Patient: sex M, age 71
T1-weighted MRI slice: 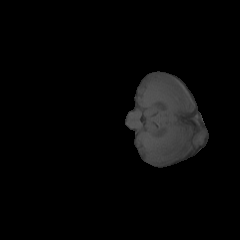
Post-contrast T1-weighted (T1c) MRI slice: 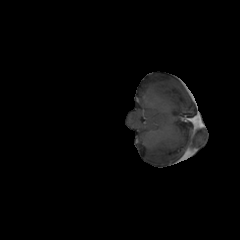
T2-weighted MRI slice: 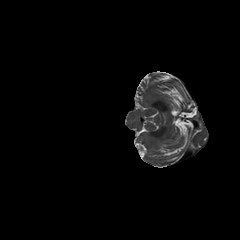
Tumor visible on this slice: no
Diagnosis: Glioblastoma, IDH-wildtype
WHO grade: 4